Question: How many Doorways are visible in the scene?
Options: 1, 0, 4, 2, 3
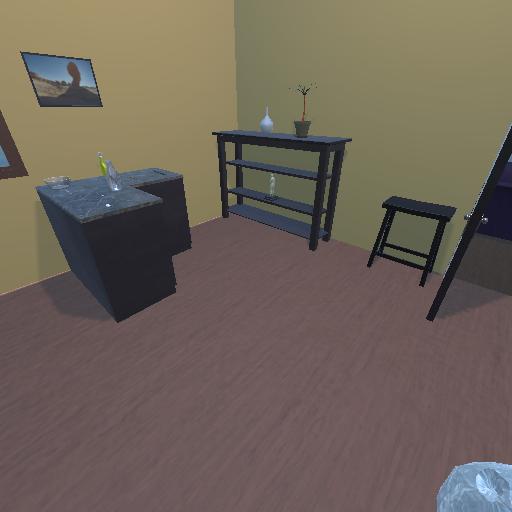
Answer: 1